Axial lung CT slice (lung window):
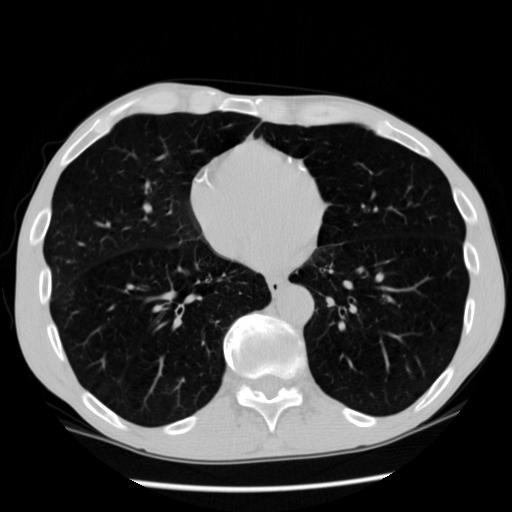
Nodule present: no